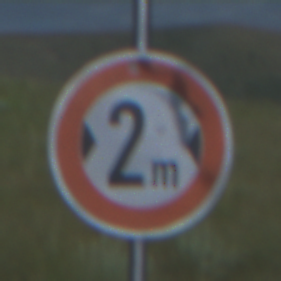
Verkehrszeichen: TatsaechlicheBreite2
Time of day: Night
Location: Outdoor (Nature)
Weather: PartlyCloudy
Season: NotSpecified
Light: Natural